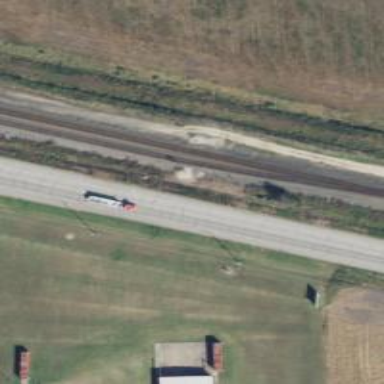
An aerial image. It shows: Railway siding for service.